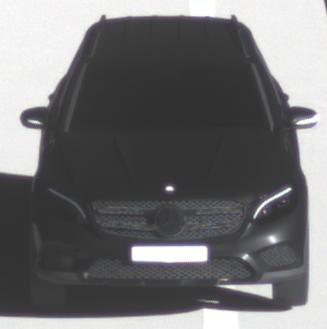
Make: Mercedes-Benz
Model: GLC 250
Detailed model: GLC (253)
Model produced from: 2015/09
Model produced until: 2018/05
Doors: 5
Color: black
Road condition: dry road
Daytime: morning or afternoon
Contrast: high contrast